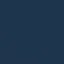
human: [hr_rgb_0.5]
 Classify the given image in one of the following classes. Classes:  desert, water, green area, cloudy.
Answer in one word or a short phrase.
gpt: water